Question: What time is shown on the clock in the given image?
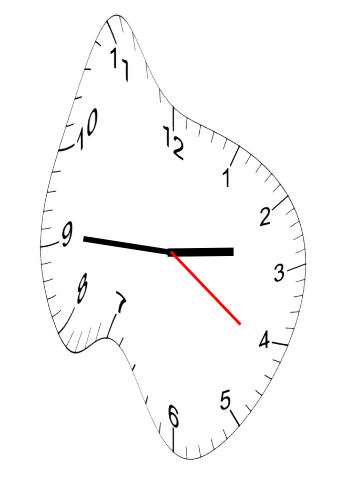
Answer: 02:45:21